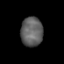
Tissue: prostate
Cell type: T cells
Senescence score: 0.2526
Nuclear area (px): 634
Mean DAPI intensity: 95.861